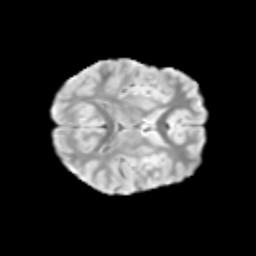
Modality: T2w
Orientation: axial
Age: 8
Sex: male
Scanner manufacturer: siemens
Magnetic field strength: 3 T
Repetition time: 3.8 s
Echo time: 0.07 s